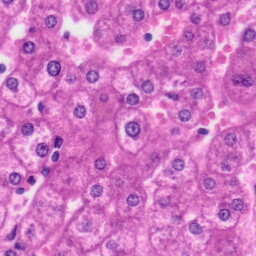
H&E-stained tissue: Liver